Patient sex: M
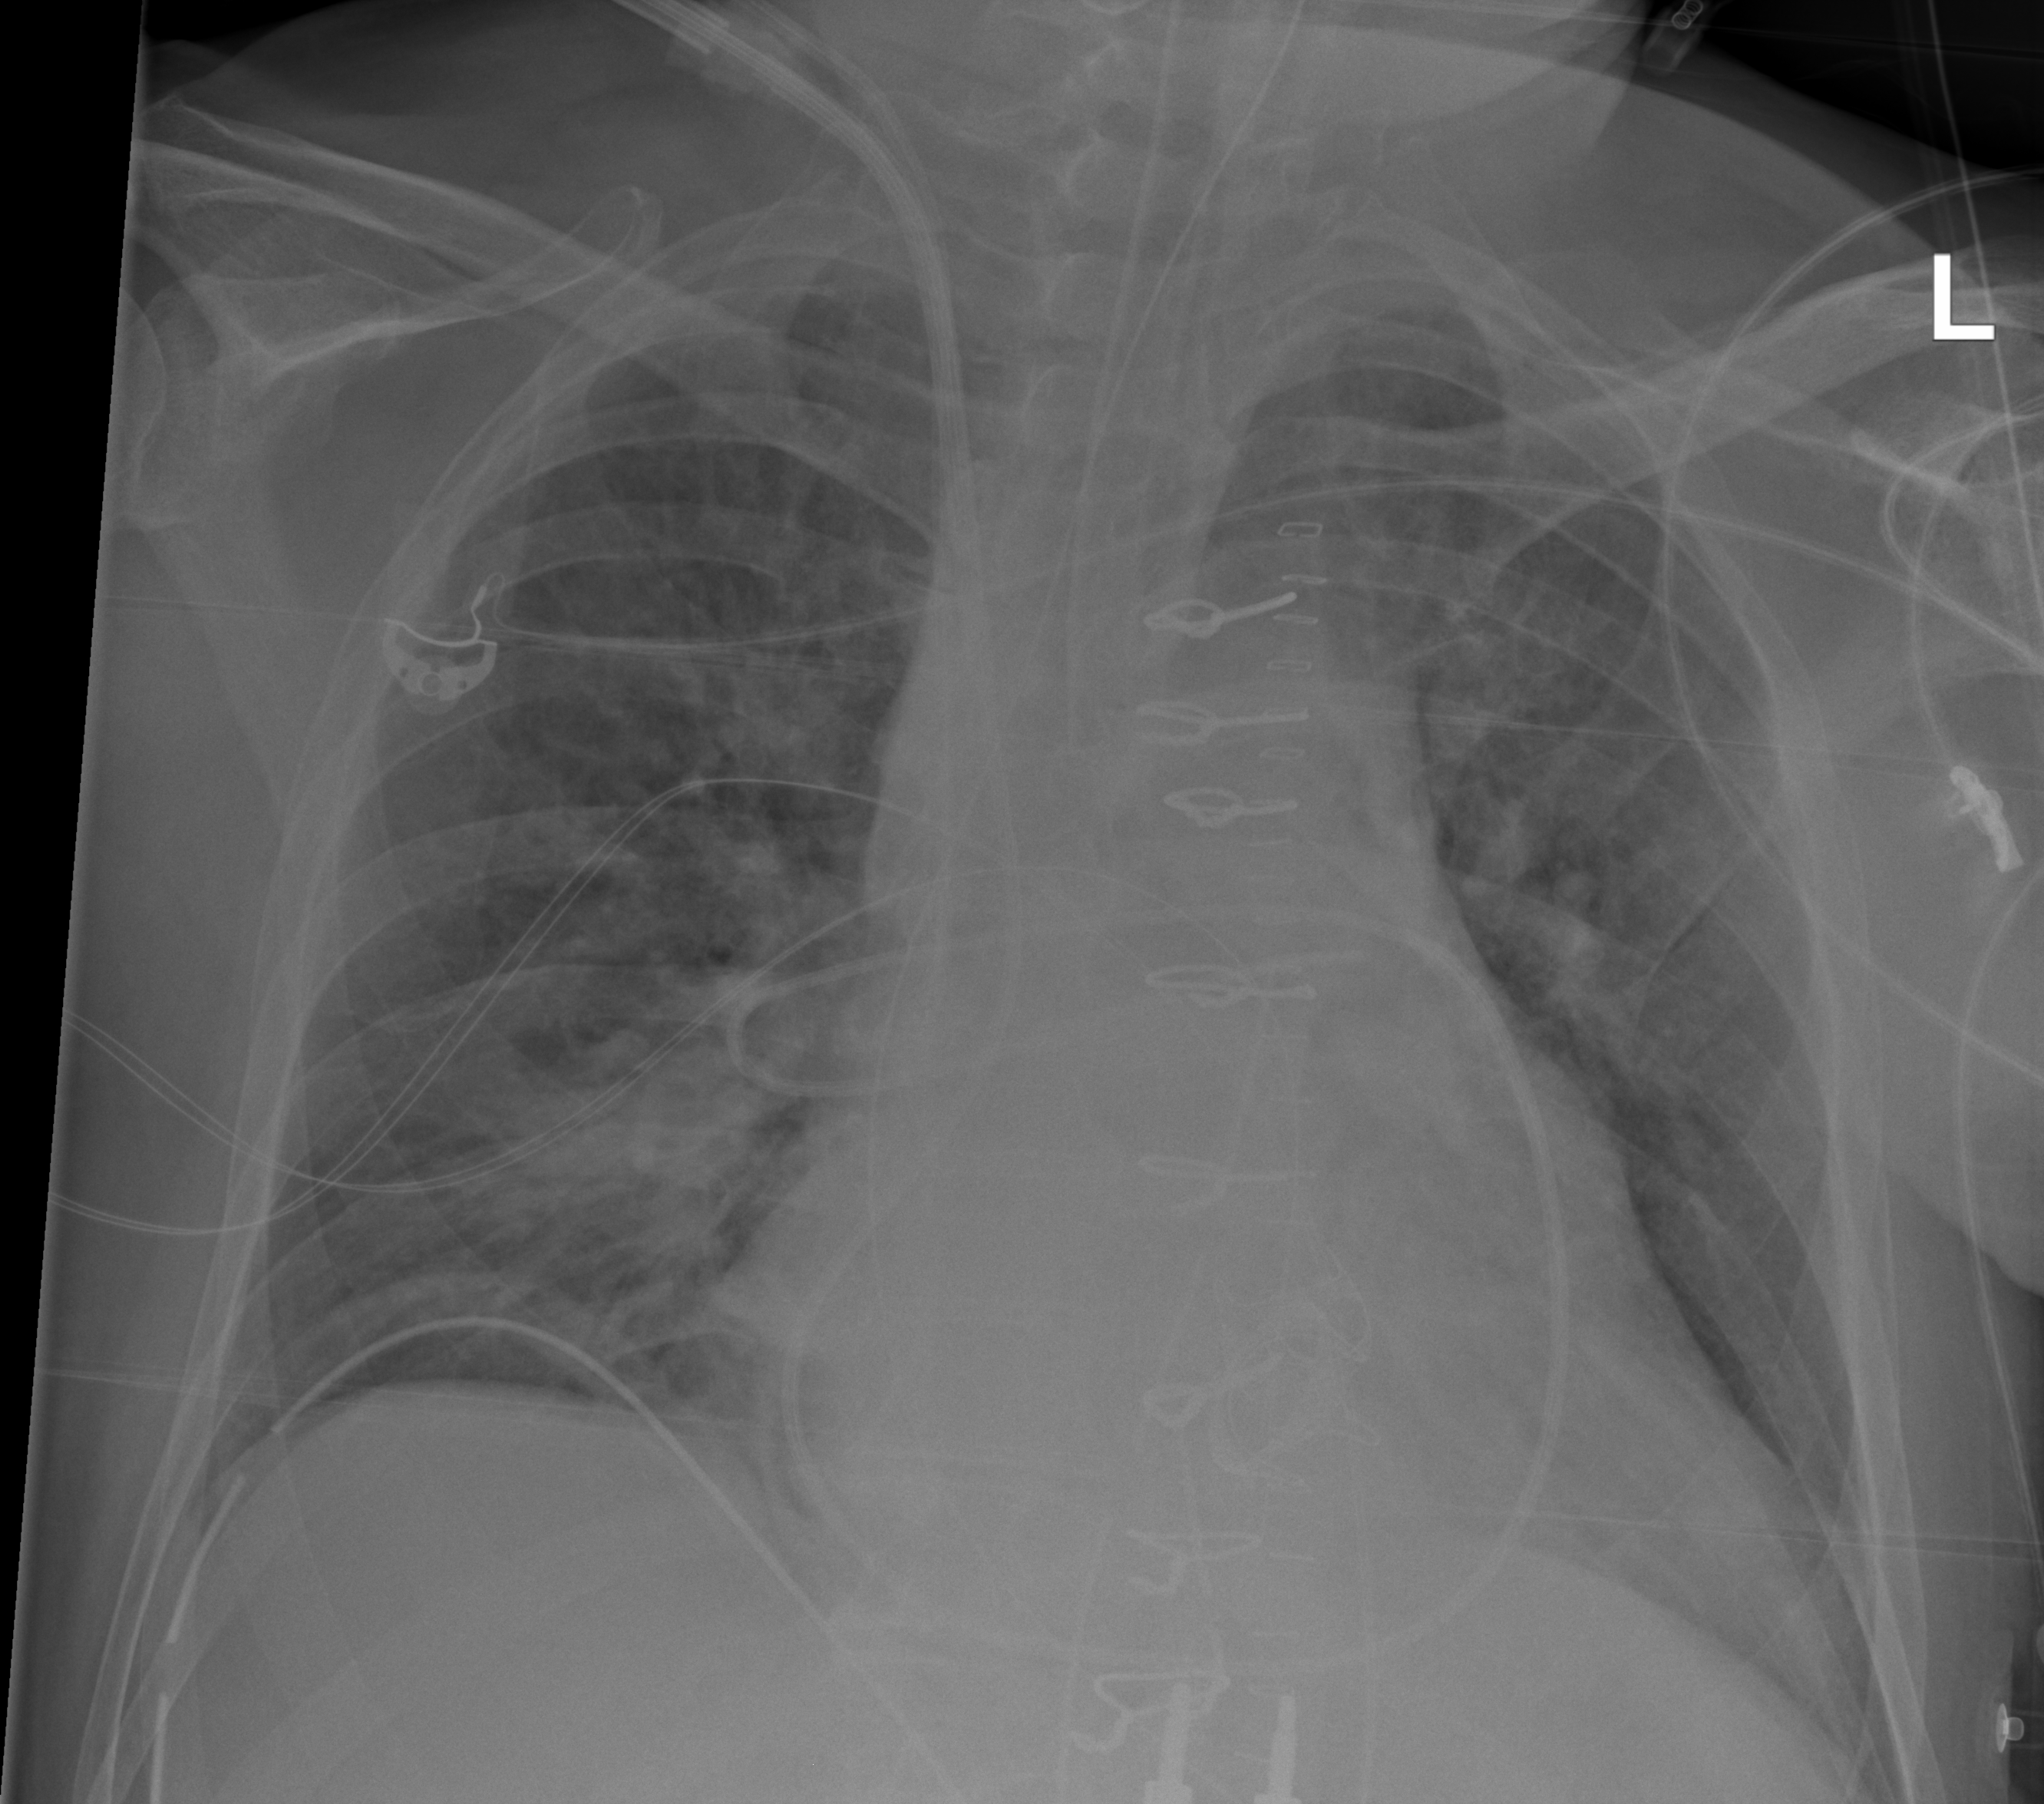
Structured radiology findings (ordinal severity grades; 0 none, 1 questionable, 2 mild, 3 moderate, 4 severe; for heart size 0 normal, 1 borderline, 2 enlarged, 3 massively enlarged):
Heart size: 1
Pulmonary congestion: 0
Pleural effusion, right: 0
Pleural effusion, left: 0
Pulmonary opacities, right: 0
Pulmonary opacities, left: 0
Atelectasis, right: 2
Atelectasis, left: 0